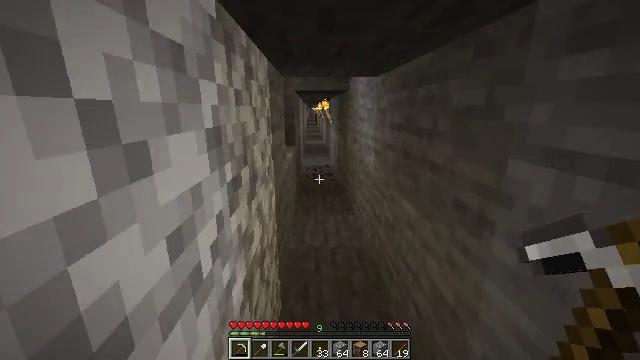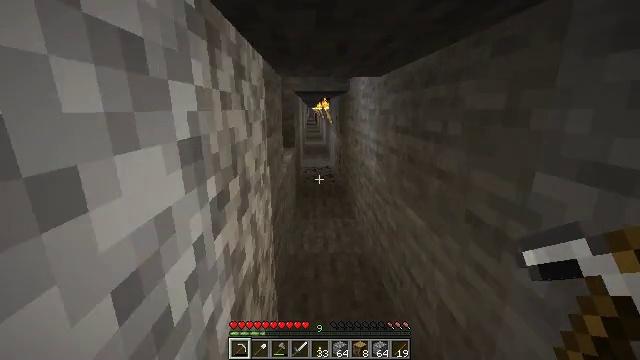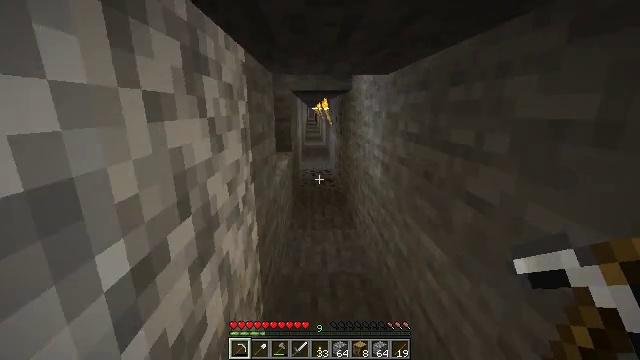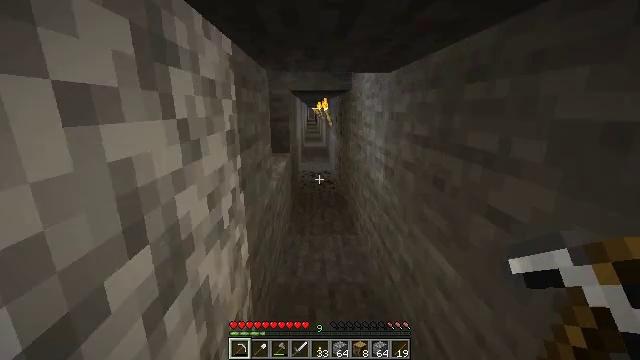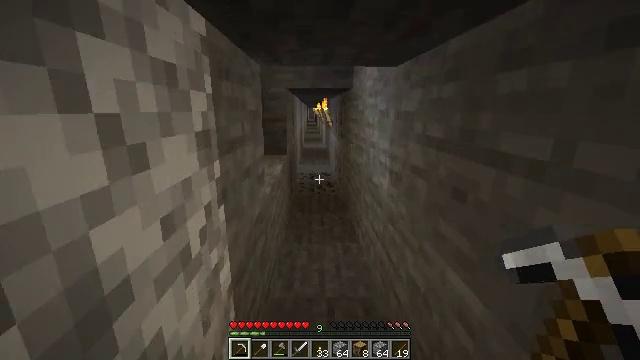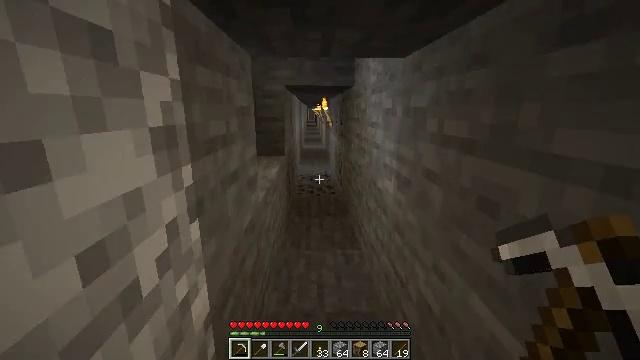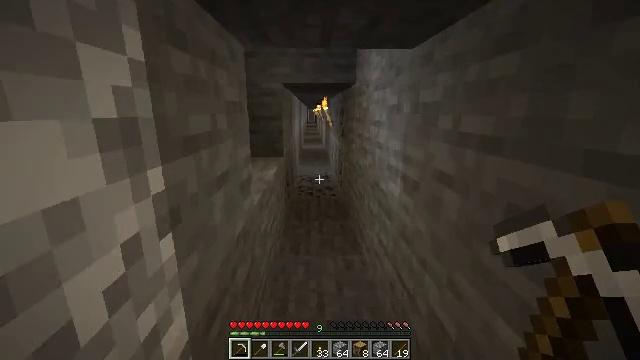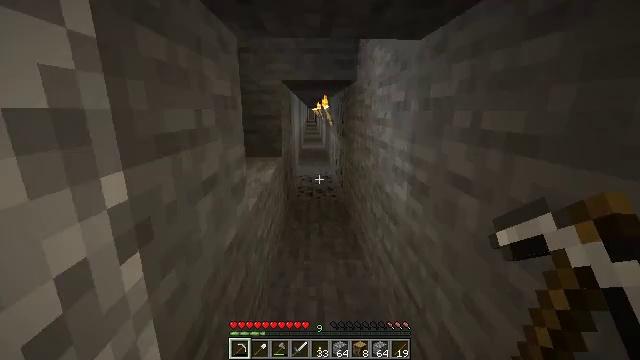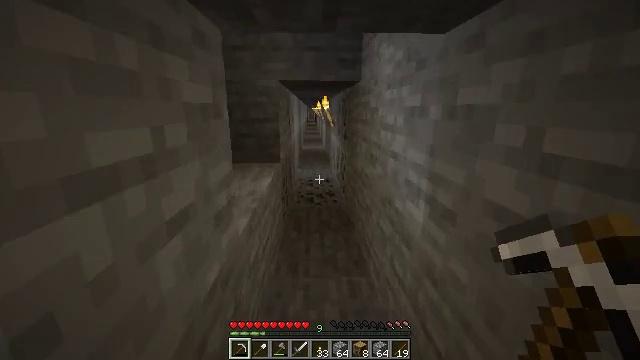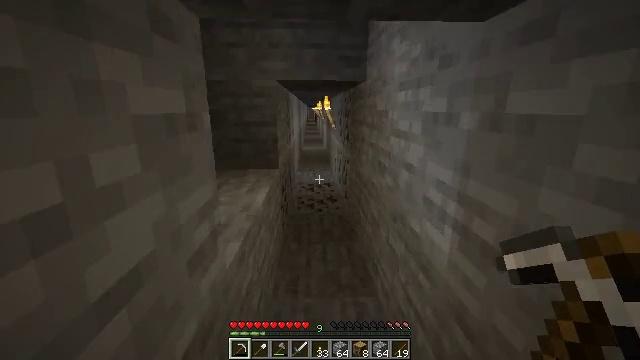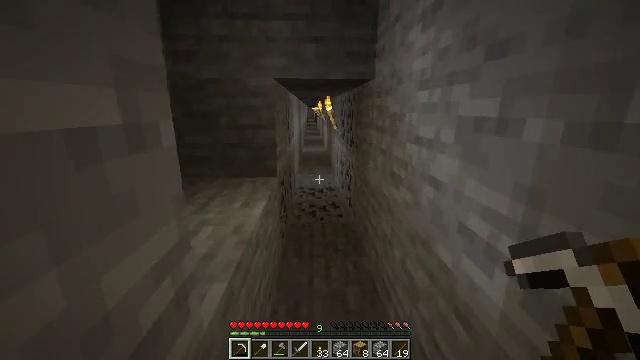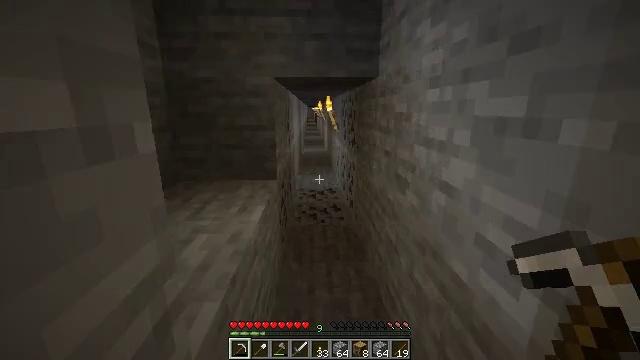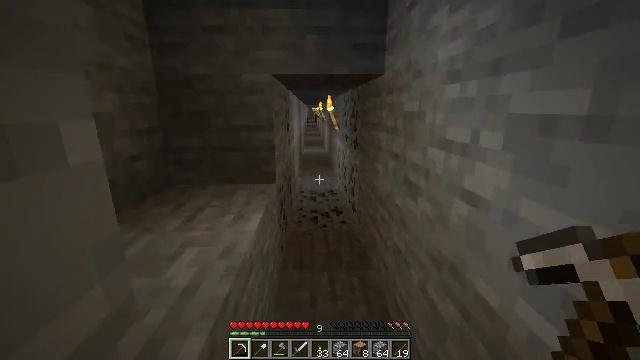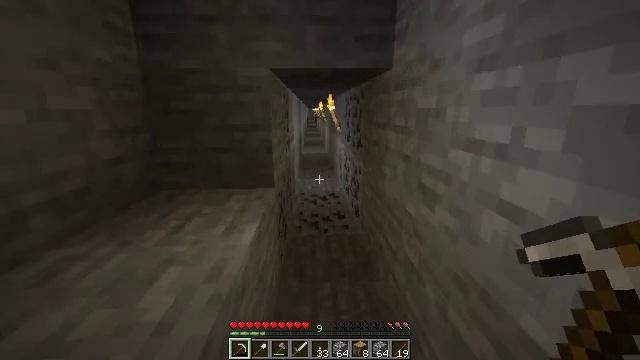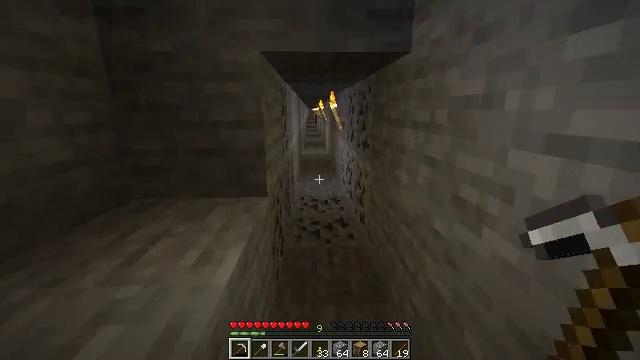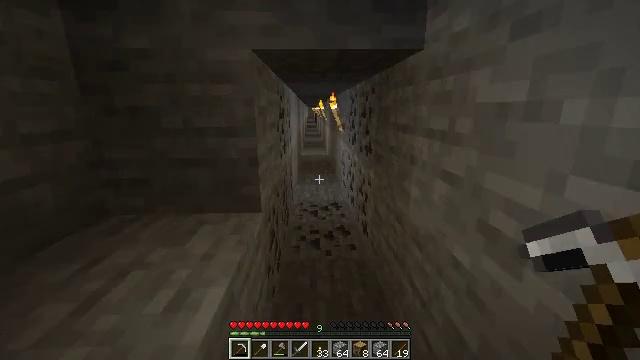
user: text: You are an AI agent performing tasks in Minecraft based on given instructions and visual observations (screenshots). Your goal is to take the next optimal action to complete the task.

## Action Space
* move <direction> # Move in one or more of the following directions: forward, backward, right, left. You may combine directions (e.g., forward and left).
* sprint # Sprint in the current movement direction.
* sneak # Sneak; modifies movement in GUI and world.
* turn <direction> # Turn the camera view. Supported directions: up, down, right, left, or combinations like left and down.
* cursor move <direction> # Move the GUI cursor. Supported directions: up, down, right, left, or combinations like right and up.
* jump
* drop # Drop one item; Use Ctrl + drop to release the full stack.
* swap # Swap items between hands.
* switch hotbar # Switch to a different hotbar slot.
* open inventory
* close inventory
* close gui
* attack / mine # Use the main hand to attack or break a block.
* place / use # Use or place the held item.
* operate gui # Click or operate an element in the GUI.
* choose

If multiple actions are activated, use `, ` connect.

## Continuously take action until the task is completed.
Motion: motion action
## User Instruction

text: Remove a lapis lazuli from the inventory.
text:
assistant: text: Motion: move forward, sprint
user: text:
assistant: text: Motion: move forward, sprint
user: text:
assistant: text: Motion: move forward, sprint
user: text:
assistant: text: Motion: move forward, sprint
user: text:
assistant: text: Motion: move forward, sprint
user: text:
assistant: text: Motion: move forward, sprint
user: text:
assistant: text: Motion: move forward, sprint
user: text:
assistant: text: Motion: move forward, sprint
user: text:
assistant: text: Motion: move forward, sprint
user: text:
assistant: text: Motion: move forward, sprint
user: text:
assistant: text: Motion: move forward, sprint
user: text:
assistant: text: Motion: move forward, sprint
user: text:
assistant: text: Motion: move forward, sprint
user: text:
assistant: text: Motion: move forward, sprint
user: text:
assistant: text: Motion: move forward, sprint
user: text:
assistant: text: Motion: move forward, sprint
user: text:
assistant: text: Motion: move forward, sprint
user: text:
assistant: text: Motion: move forward, sprint
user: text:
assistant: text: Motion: move forward, sprint
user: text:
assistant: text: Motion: move forward, sprint
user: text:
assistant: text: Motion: move forward, sprint
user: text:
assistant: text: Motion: move forward, sprint
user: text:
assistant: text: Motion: move forward, sprint
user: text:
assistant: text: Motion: move forward, sprint
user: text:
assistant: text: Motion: move forward, sprint
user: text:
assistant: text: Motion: move forward, sprint
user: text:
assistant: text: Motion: move forward, sprint
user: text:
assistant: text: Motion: move forward, sprint
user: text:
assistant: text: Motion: move forward, sprint
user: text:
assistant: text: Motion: move forward, sprint